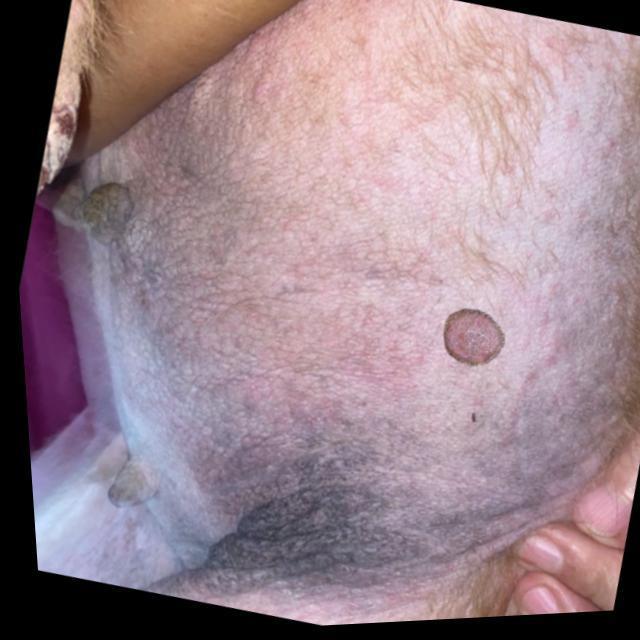
Canine ringworm (Dermatophytosis) — fungal infection caused by Microsporum or Trichophyton. Presents with circular alopecia, scaling, crusting, and broken hairs.